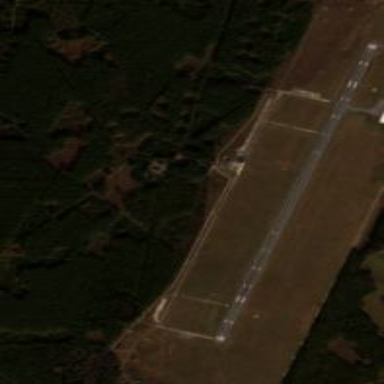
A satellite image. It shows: Concrete runway at airport.